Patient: sex M, age 52
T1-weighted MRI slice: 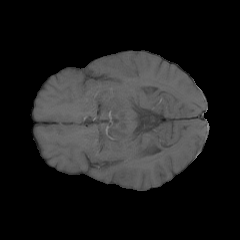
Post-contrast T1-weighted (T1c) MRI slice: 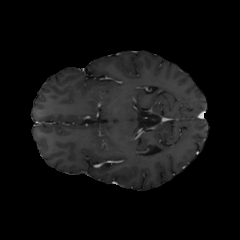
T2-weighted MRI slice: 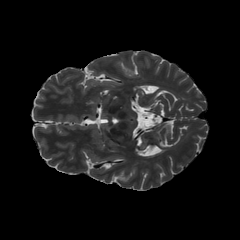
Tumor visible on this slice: no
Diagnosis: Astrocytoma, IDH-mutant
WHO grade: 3